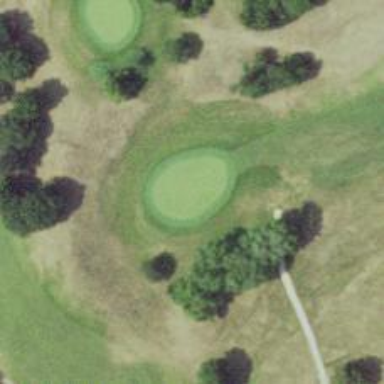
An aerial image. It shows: View of golf hole.